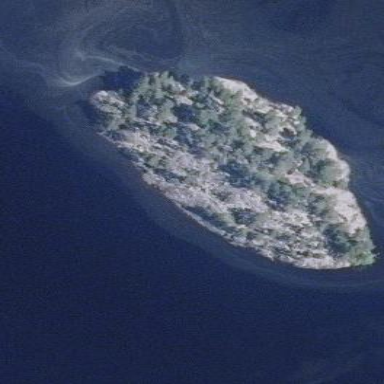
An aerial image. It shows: Islet covered with woodland.